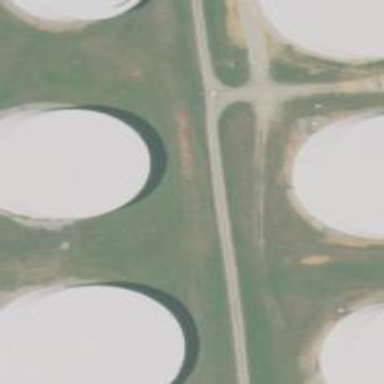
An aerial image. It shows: Storage tank that is man-made.